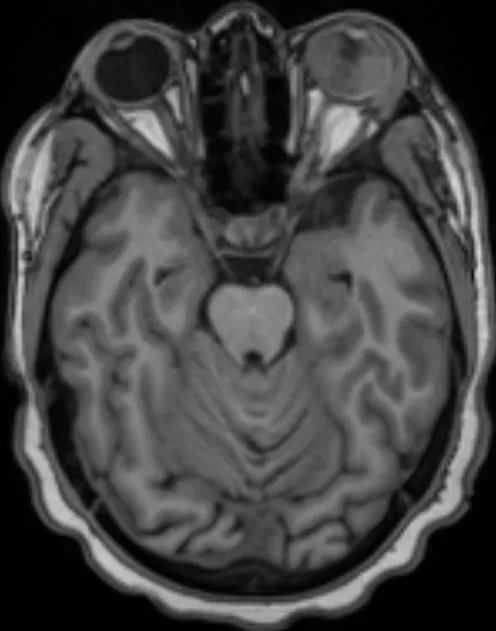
Orbital and cranial MRI revealed an intraocular mass with gadolinium enhancement and lacrimal gland enlargement. No signs of CNS metastasis were found.
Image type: radiology (mri)